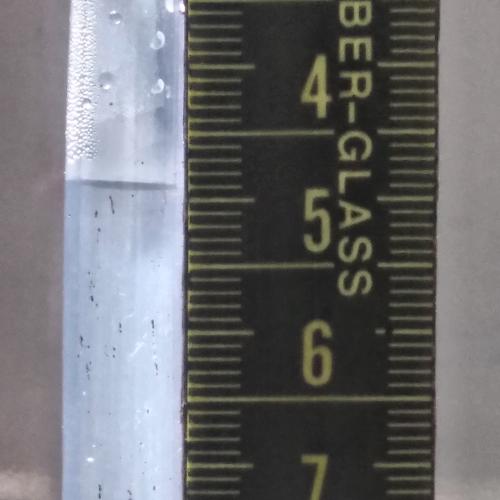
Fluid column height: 4.9 cm